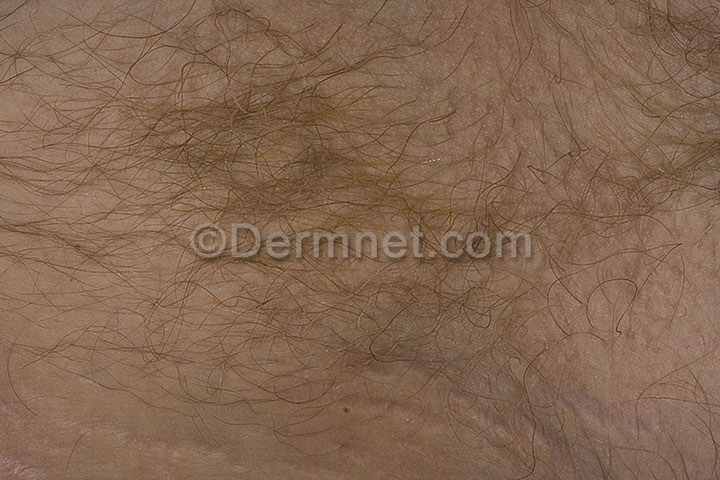
Disease: Hair Loss Photos Alopecia and other Hair Diseases